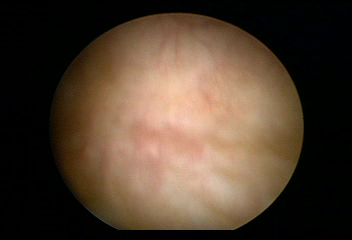
Modality: WLC
Class: Normal mucosa
Bladder cancer association: No